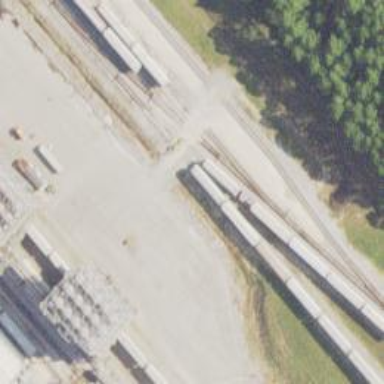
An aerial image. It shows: Railway spur service.